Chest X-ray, PA view. Patient: 35 years old, sex M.
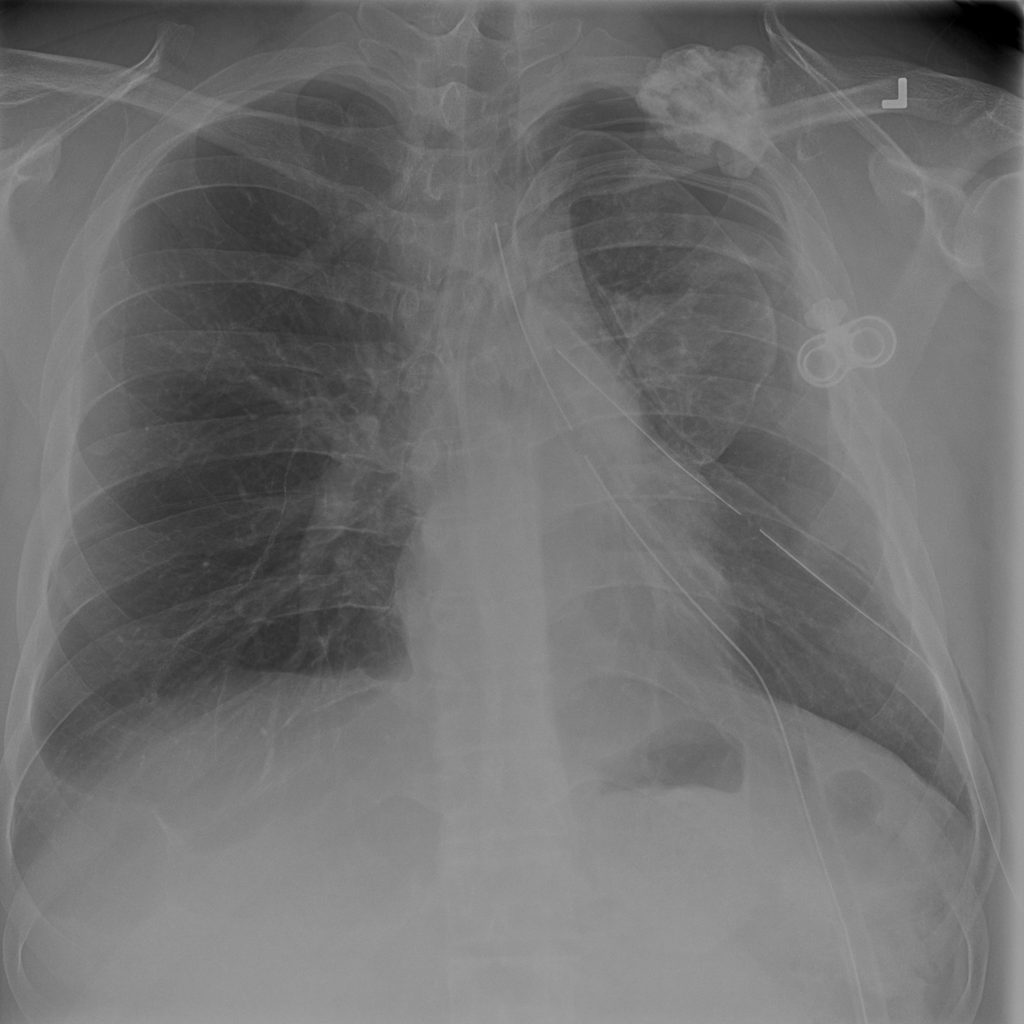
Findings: Pneumothorax